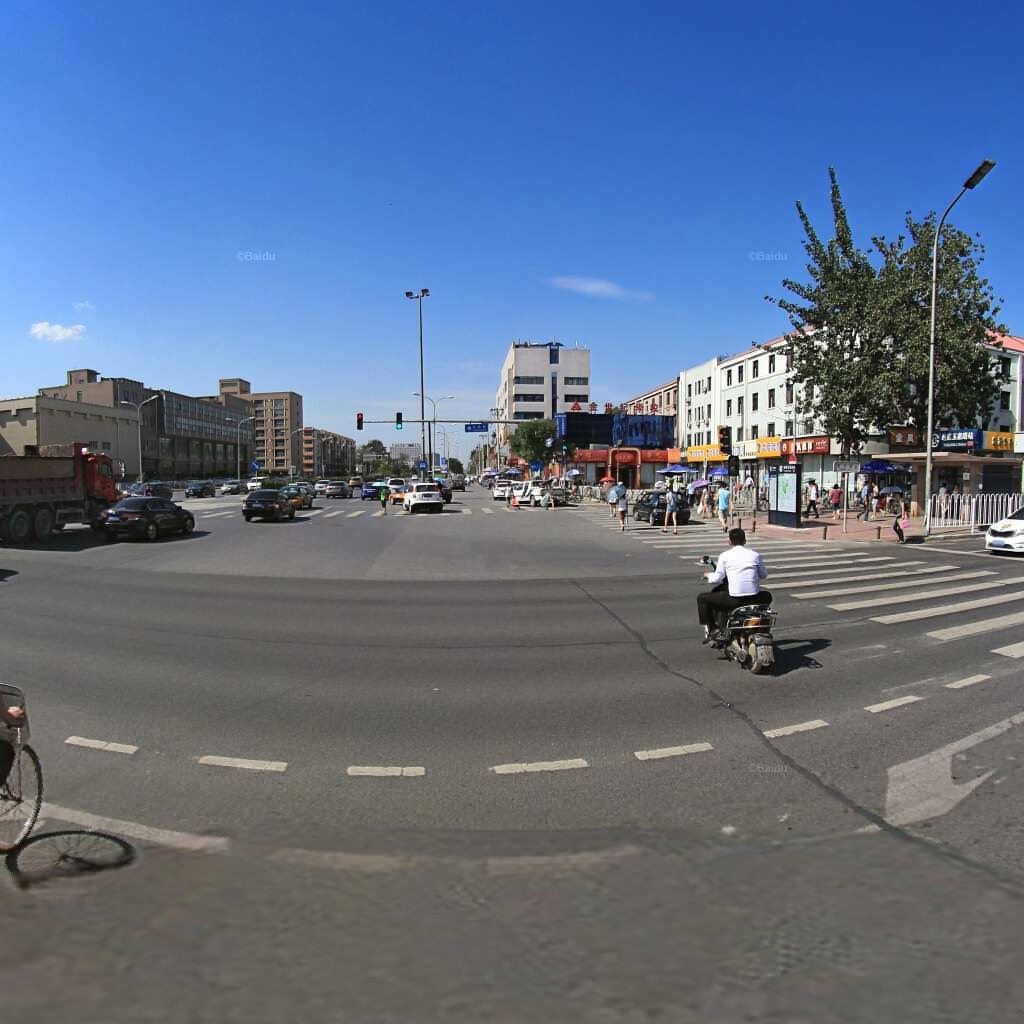
Region: Haidian
Road damage annotations: longitudinal patch, transverse patch, manhole cover